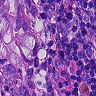
Metastatic tissue present: yes